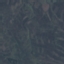
Land use / land cover class: HerbaceousVegetation